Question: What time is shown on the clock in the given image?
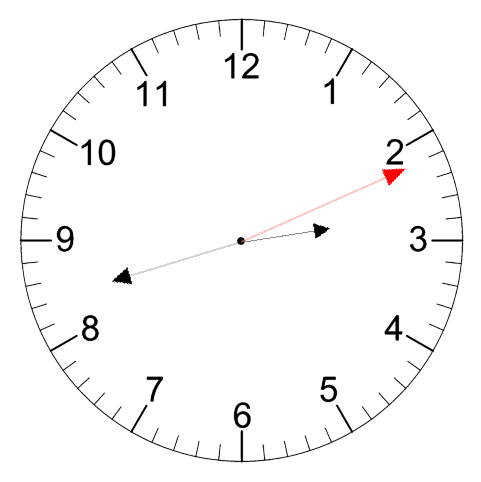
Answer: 02:42:11